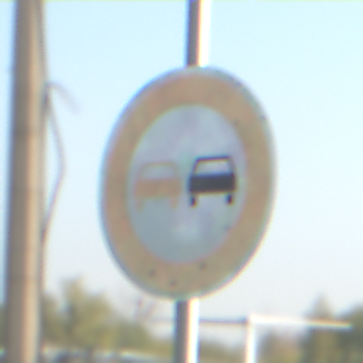
Verkehrszeichen: Ueberholverbot
Umgebung: Outdoor, Special
Tageszeit: MorningAfternoon
Wetter: Clear
Licht: Natural
Jahreszeit: NotSpecified
Kontrast: HighContrast